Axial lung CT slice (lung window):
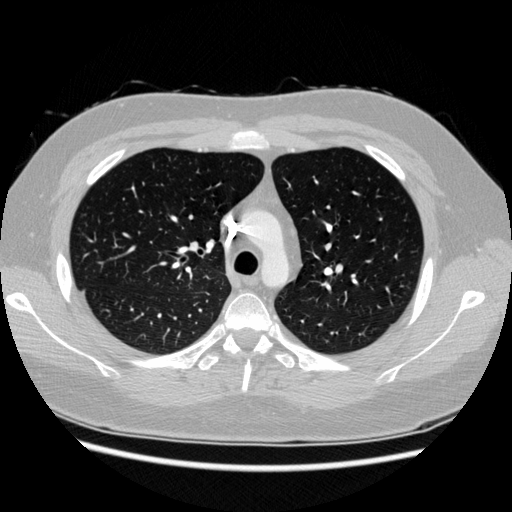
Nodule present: no